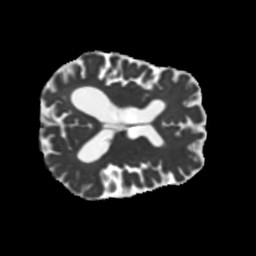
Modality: MD
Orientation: axial
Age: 75
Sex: male
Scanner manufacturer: siemens
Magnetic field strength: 3 T
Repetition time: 5.25 s
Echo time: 0.08 s